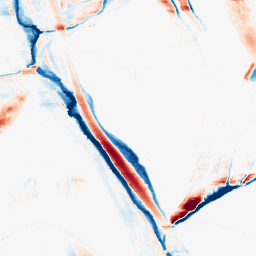
Category: morphological
Decomposition family: morphological_ellipse
Decomposition parameters: operation: average
width: 5
height: 30
Upsampling method: bspline
Upsampling parameters: scale: 4
Upsampling scale: 4